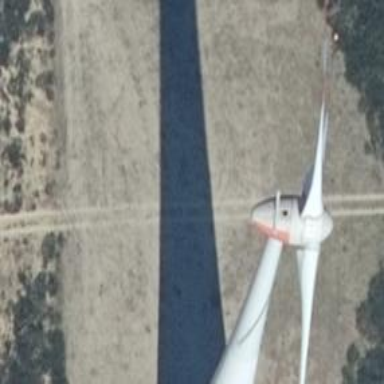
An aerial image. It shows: Wind-powered generator.